Chest X-ray. View position: PA
Patient age: 44
Patient sex: F
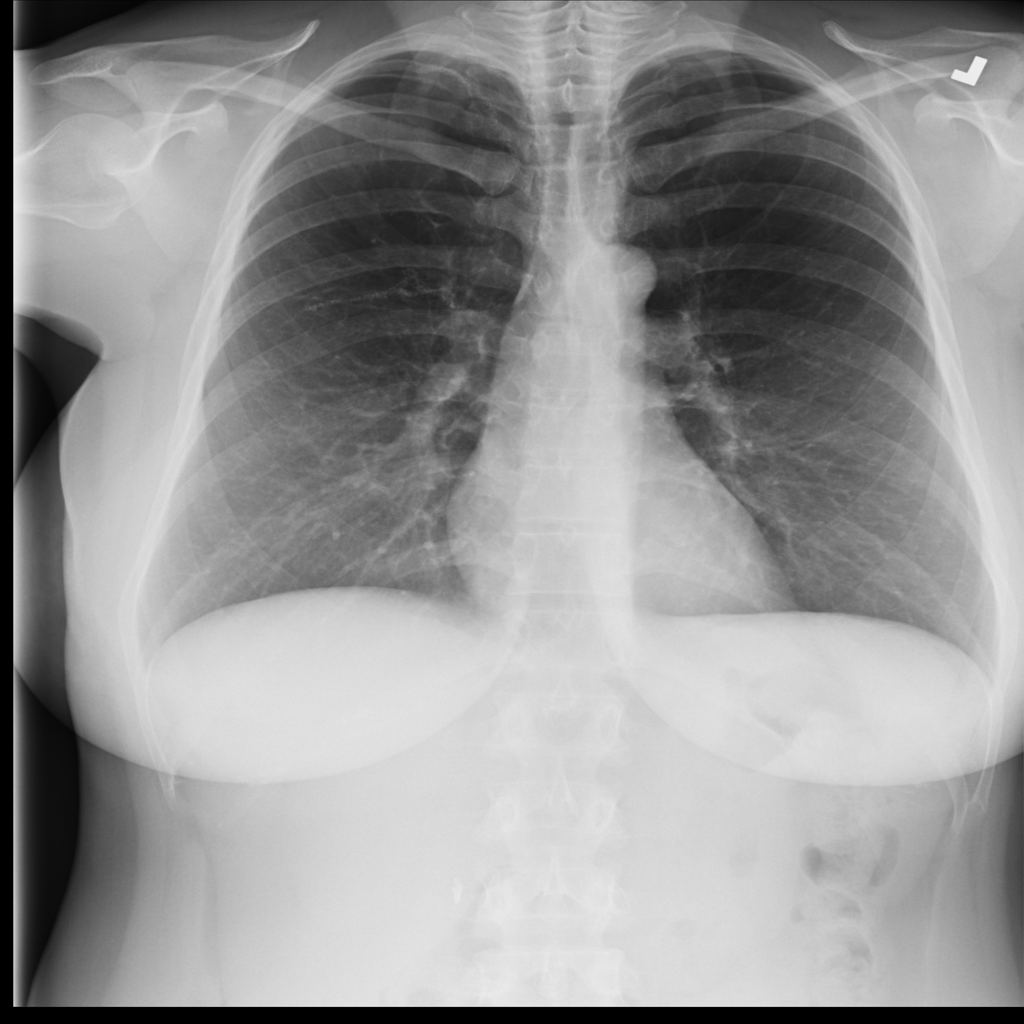
Finding: Pneumothorax